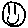
Label: smiley face